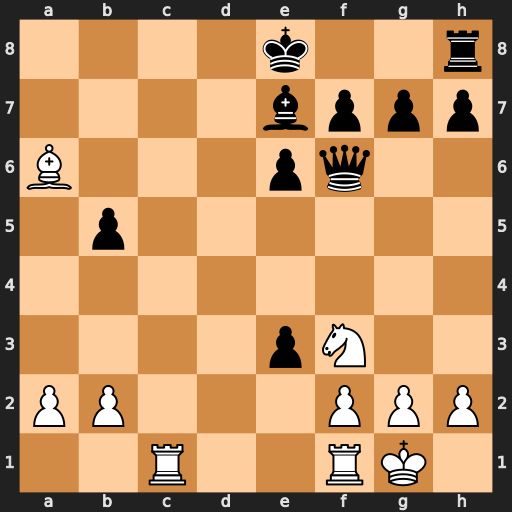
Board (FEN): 4k2r/4bppp/B3pq2/1p6/8/4pN2/PP3PPP/2R2RK1
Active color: w
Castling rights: k
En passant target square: -
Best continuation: Bxb5+ Kf8 Rc8+